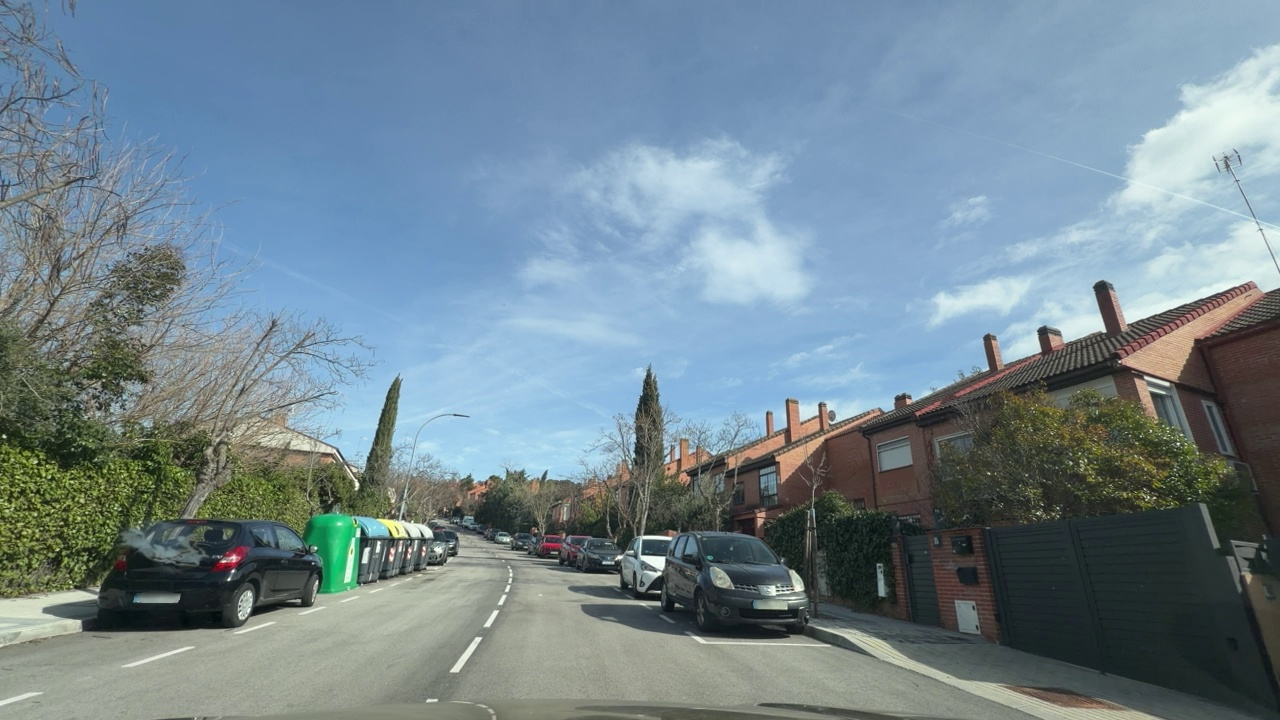
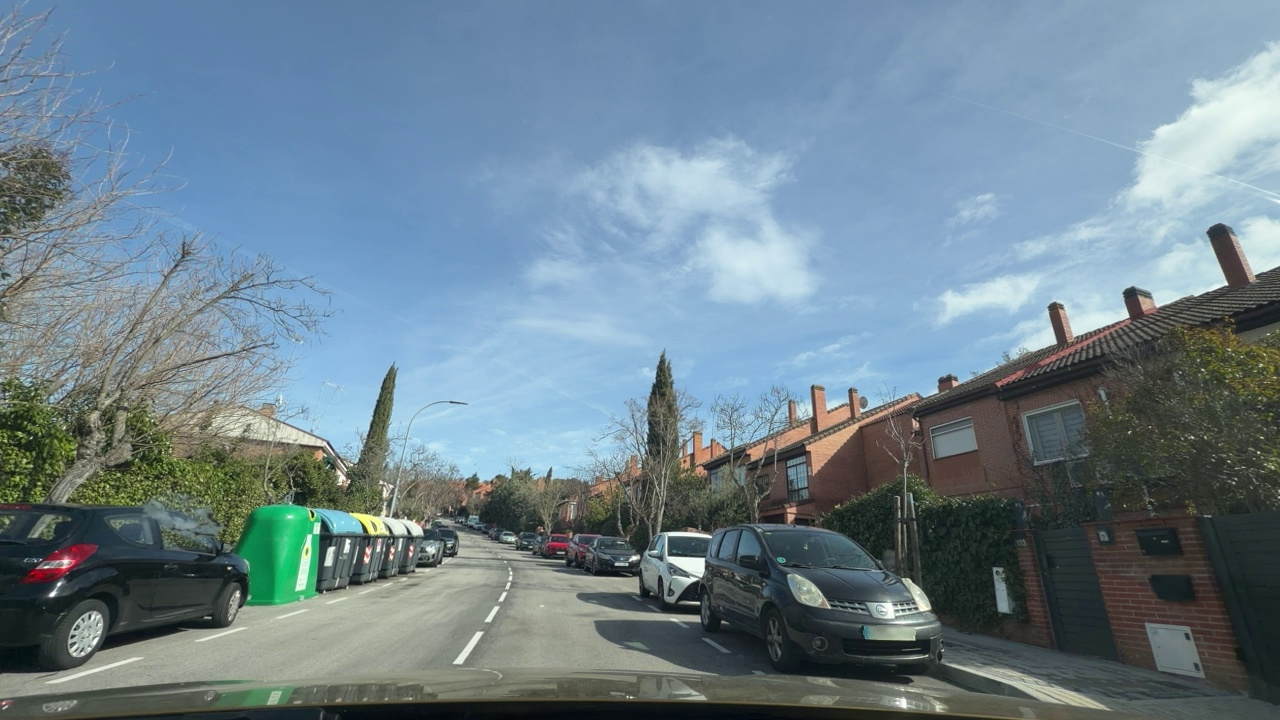
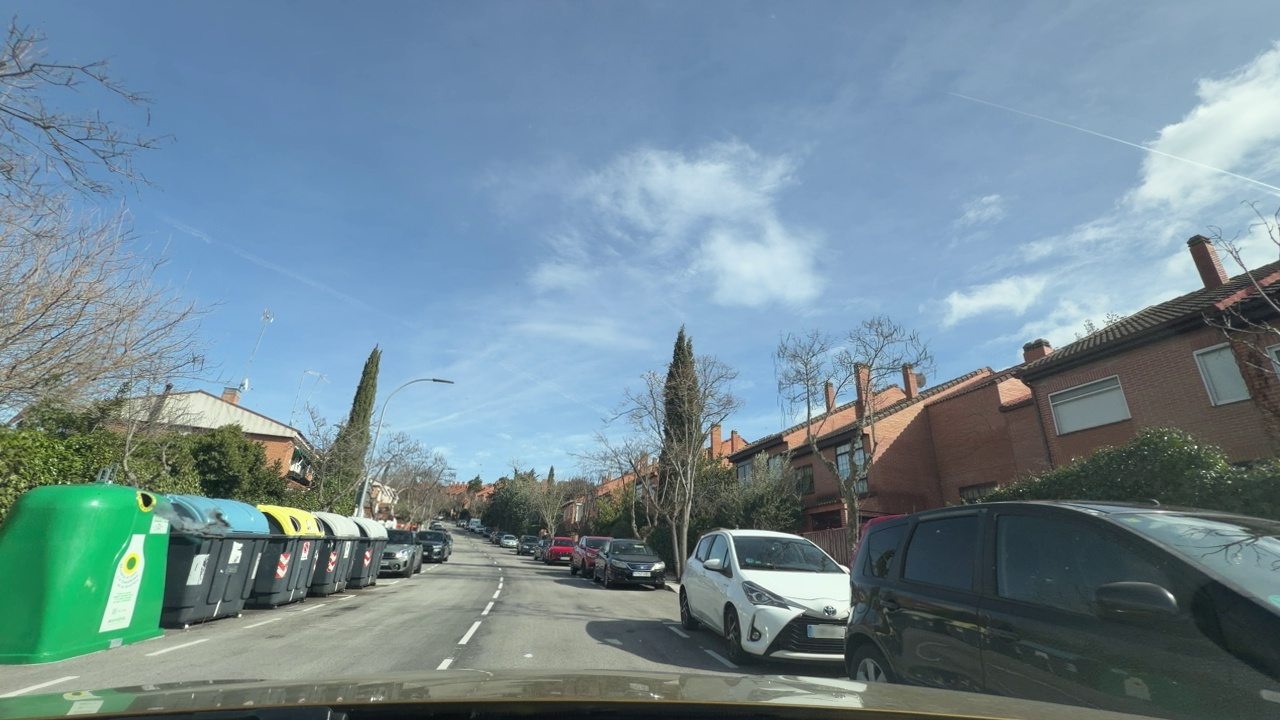
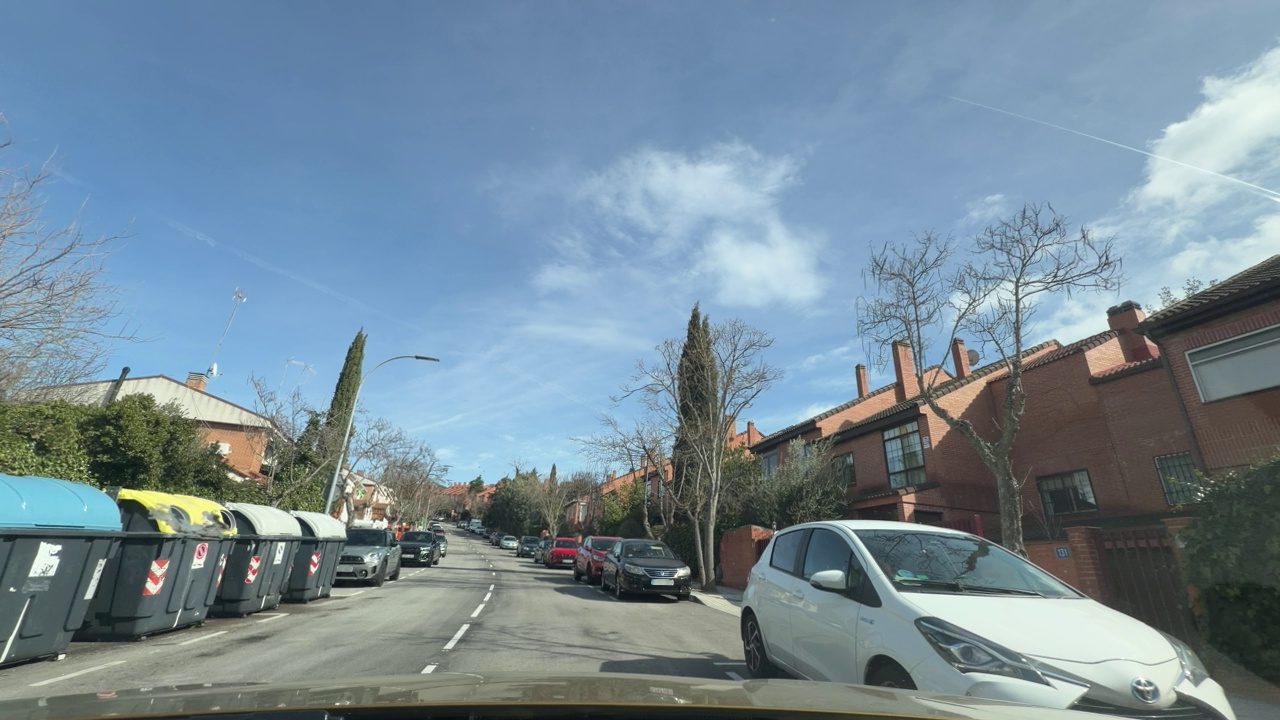
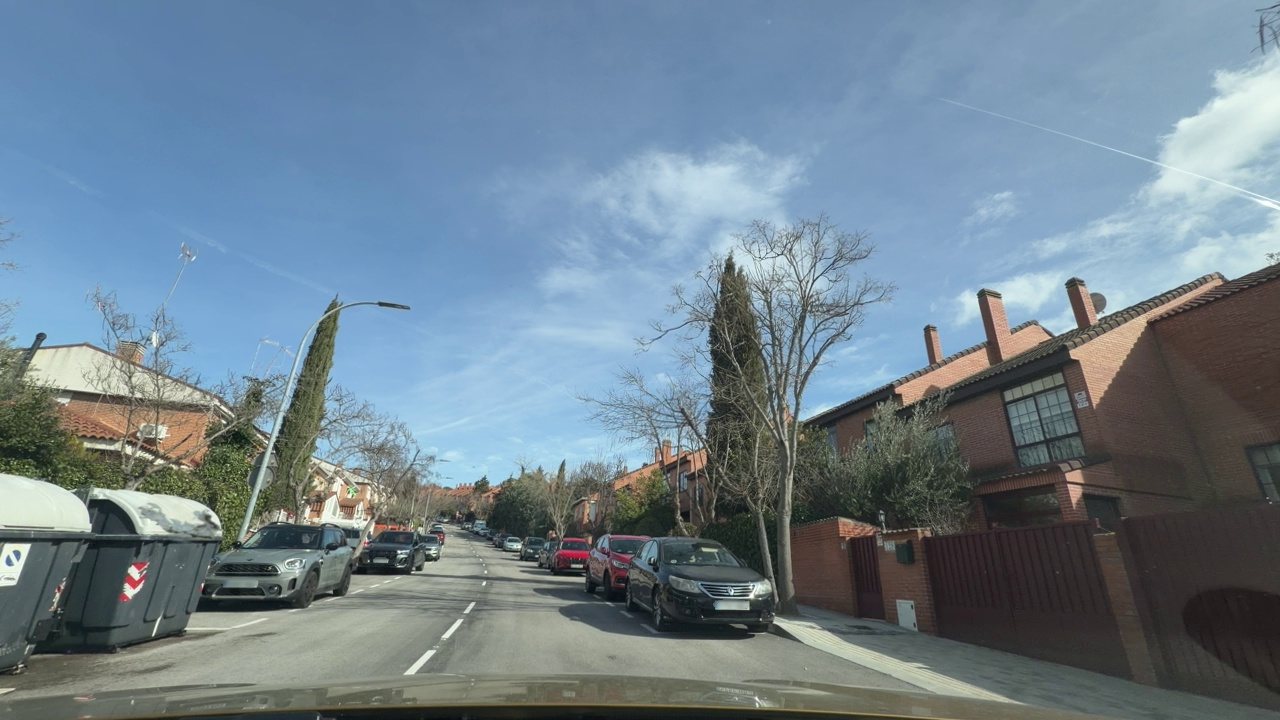
Situation: Lateral parked car
Question: Are vehicles present on the right side of the ego lane?
Answer: Yes
Reasoning: There are several parked cars in the right side of the ego lane

Situation: Lateral parked car
Question: Are vehicles parked parallel or perpendicular to the roadway near the ego lane?
Answer: Yes
Reasoning: The cars are parked parallel to the ego direction of travel

Situation: Lateral parked car
Question: Does the environment indicate an urban road where curbside parking is permitted?
Answer: Yes
Reasoning: There are garbage containers and houses clearly indicating curbside parking is allowed in the urban road

Situation: Lateral parked car
Question: Is the ego vehicle traveling in a middle lane with traffic lanes on both sides?
Answer: No
Reasoning: The ego vehicle is travelling in a road where there is traffic just in the left lane, there are cars in the right but they are parked

Situation: Lateral parked car
Question: Are vehicles present on the left side of the ego lane?
Answer: No
Reasoning: There are cars parked in the left side but not in the adjacent lane as the adjacent left lane is a traffic lane